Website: macys
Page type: customer-info-address
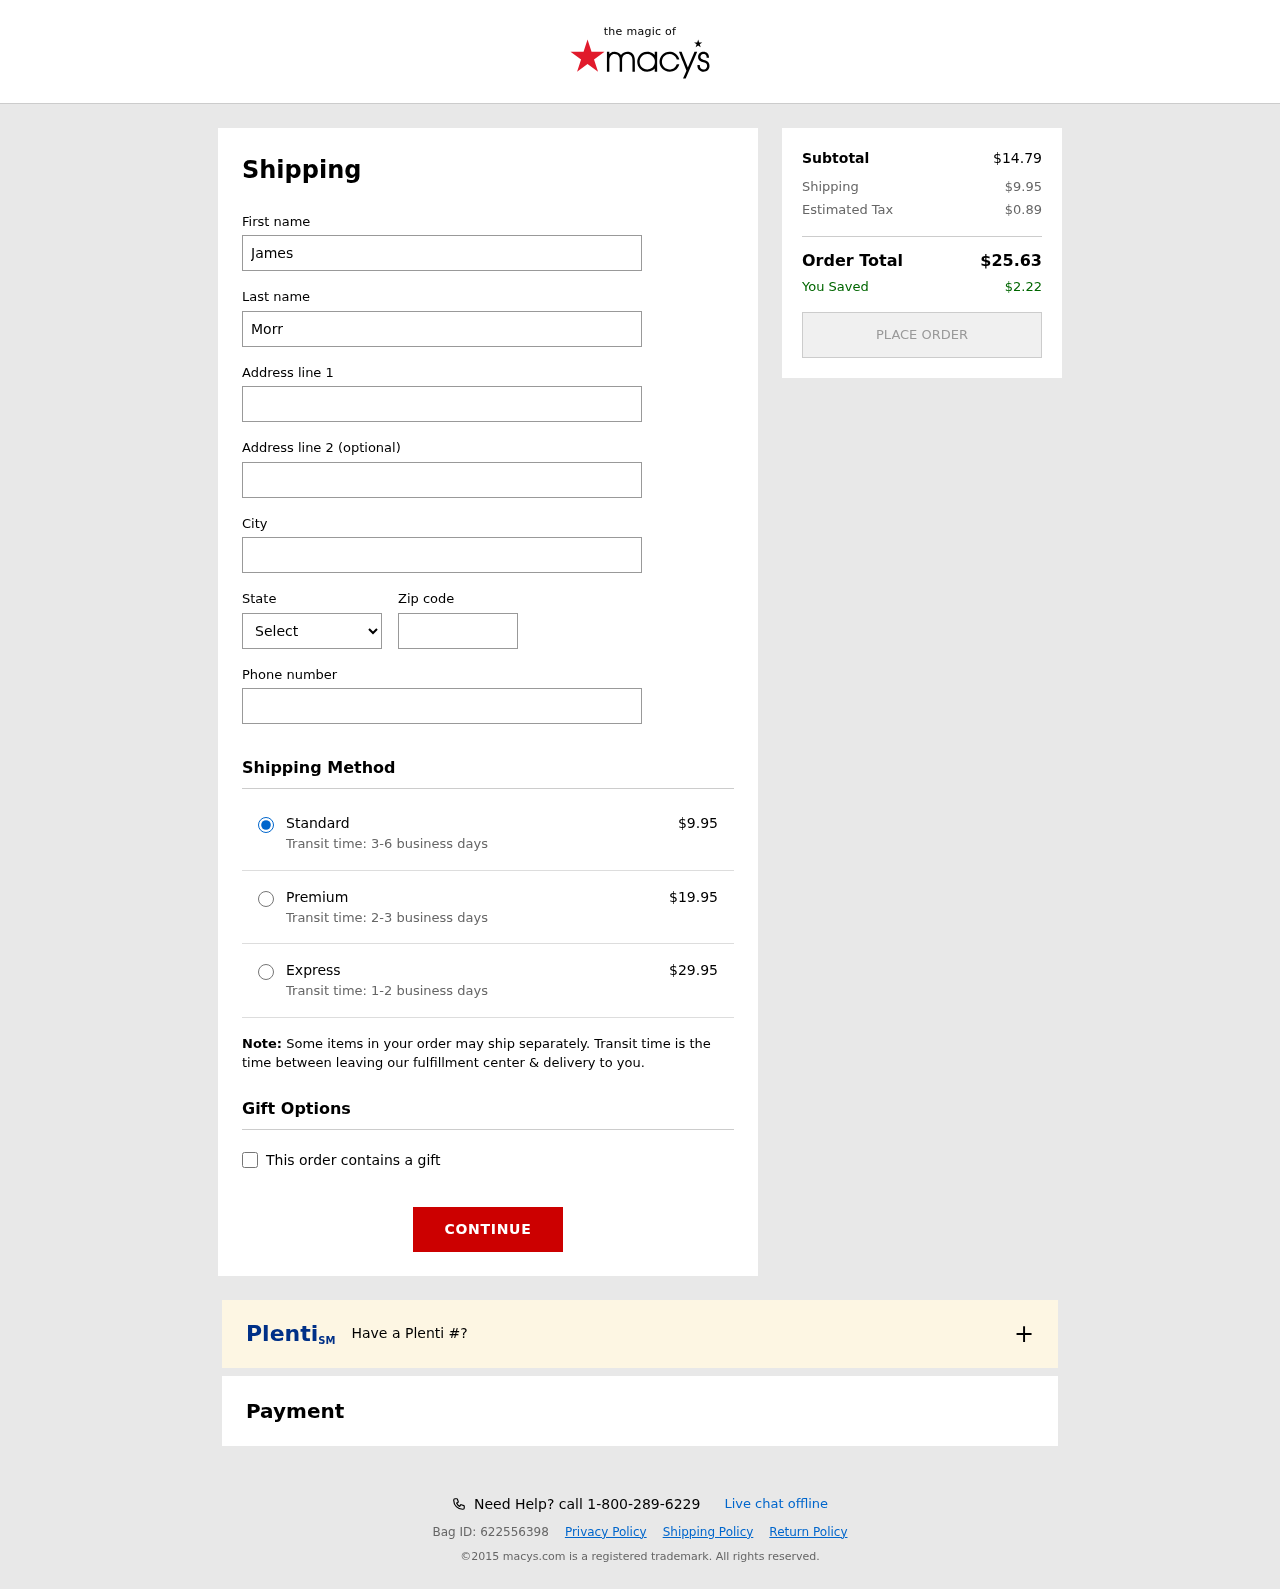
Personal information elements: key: PII_CITY
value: Port Judy
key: PII_FIRSTNAME
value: James
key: PII_LASTNAME
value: Morris
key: PII_PHONE
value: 9775722069
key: PII_POSTCODE
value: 94397
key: PII_STATE_ABBR
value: NV
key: PII_STREET
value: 69459 Ronald Bypass
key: PII_STREET2
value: Suite 143
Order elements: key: ORDER_SHIPPING_COST
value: $9.95
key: ORDER_SHIPPING_COST_PREMIUM
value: $19.95
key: ORDER_SHIPPING_COST_EXPRESS
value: $29.95
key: ORDER_SUBTOTAL
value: $14.79
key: ORDER_TAX
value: $0.89
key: ORDER_TOTAL
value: $25.63
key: ORDER_SAVINGS
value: $2.22